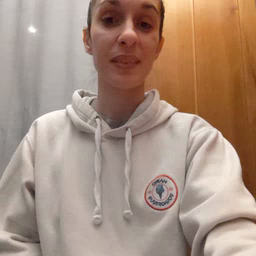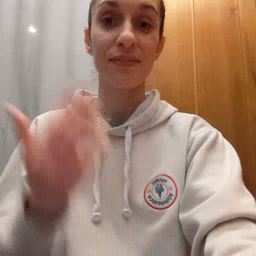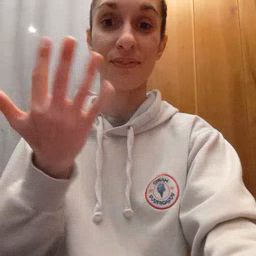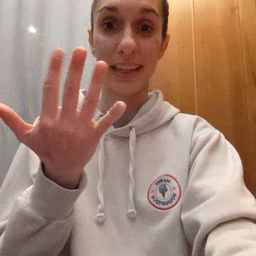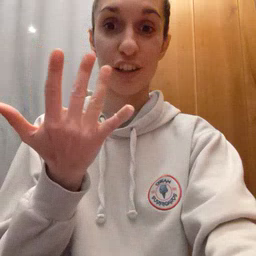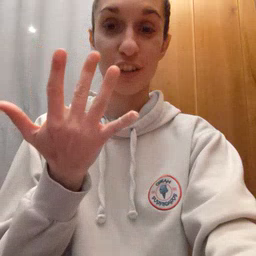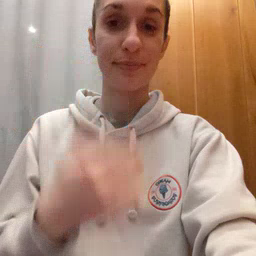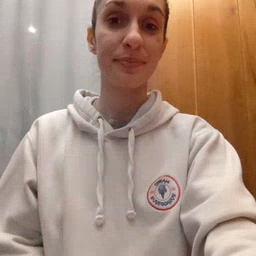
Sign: finger